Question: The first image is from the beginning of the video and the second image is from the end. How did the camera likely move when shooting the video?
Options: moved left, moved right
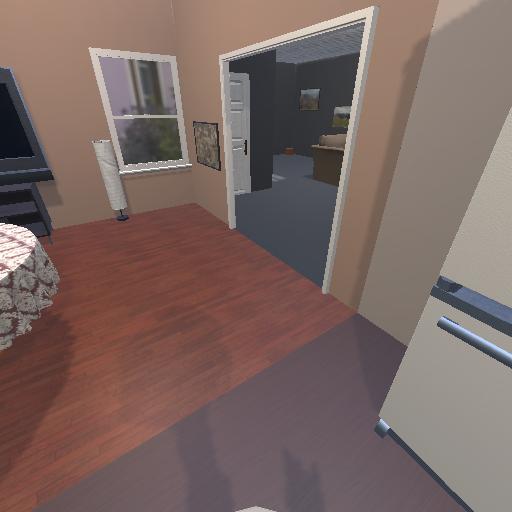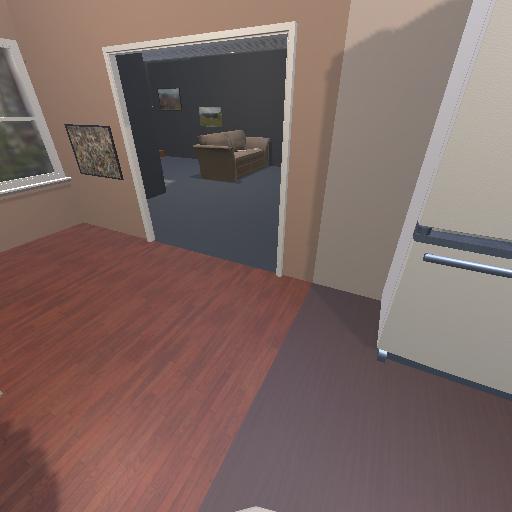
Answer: moved left